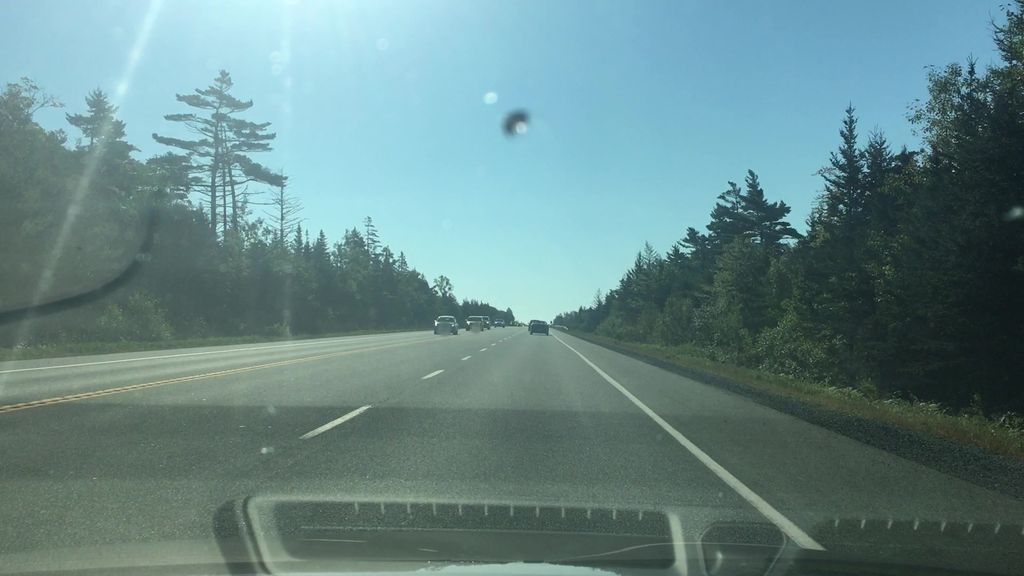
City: halifax